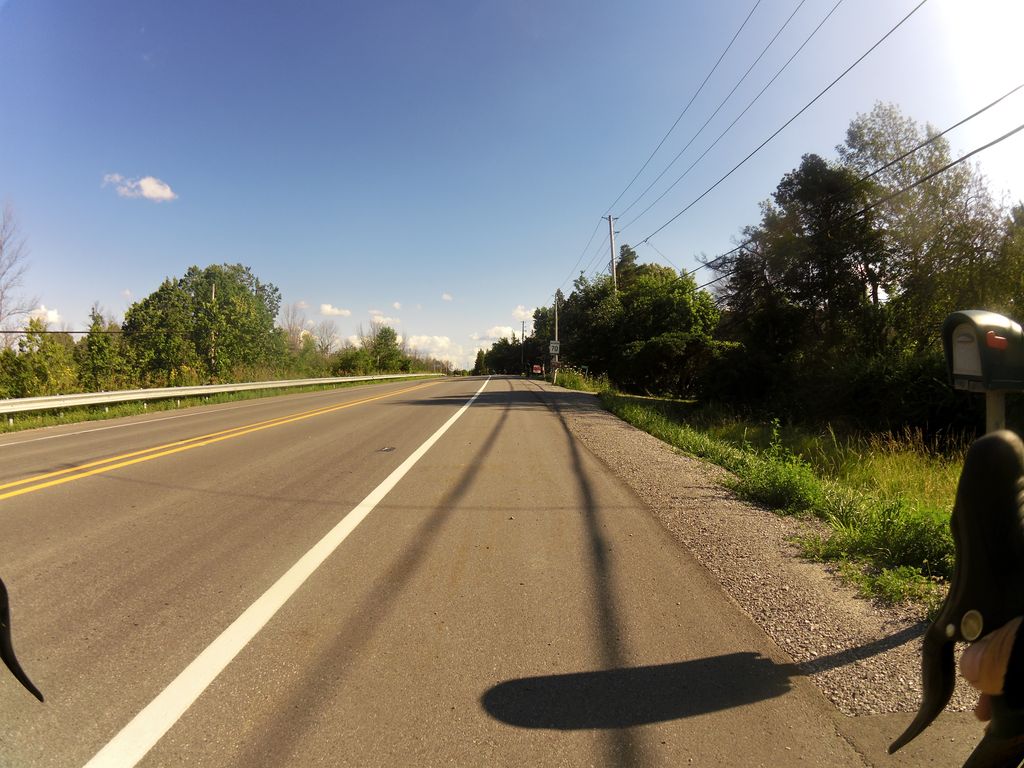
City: ottawa-gatineau